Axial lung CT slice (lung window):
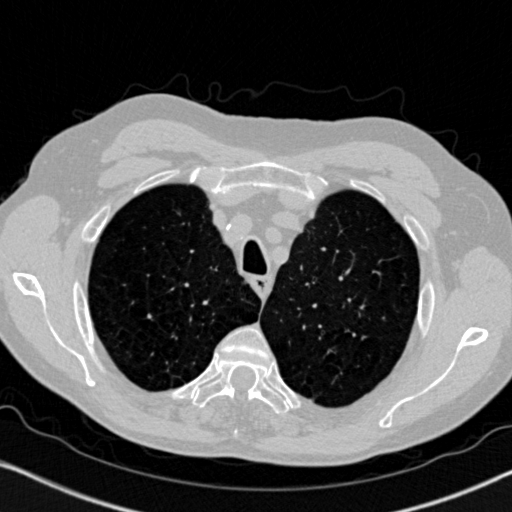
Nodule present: no